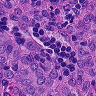
Metastatic tissue present: yes